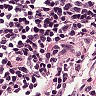
Metastatic tissue present: no